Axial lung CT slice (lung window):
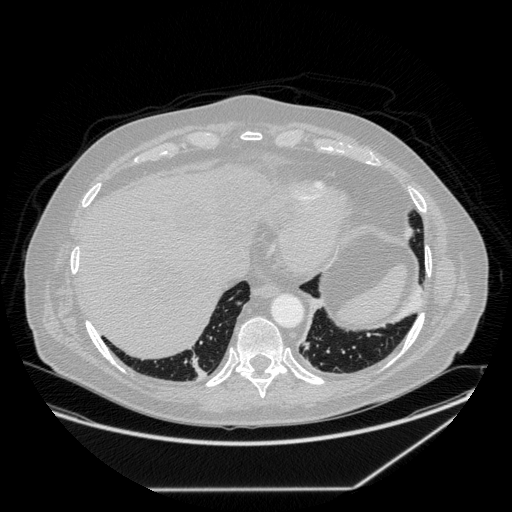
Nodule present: yes
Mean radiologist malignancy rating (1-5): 2.667